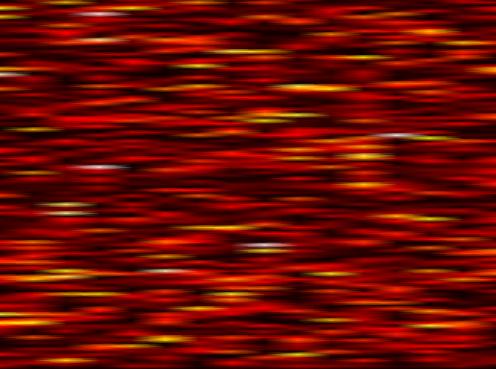
Label: FBMC